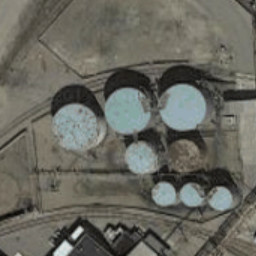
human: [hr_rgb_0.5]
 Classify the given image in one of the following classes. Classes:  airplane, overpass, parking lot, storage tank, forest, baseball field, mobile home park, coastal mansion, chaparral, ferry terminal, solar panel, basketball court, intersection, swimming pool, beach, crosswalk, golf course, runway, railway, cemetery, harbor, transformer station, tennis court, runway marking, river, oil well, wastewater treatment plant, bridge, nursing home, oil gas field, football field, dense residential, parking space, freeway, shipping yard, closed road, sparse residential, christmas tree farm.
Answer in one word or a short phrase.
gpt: storage tank